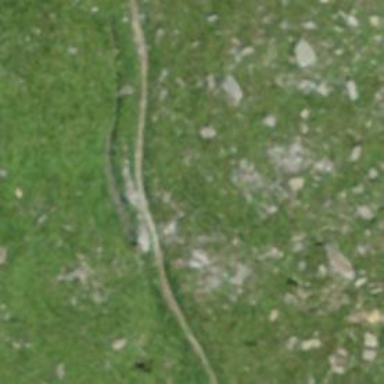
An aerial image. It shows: Culvert tunnel passing through ditch.